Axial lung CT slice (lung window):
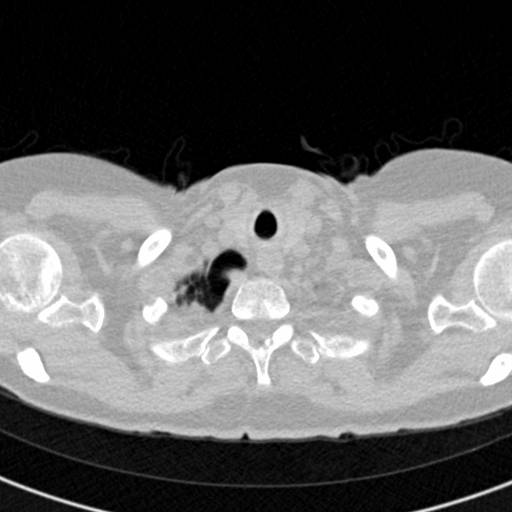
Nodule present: no